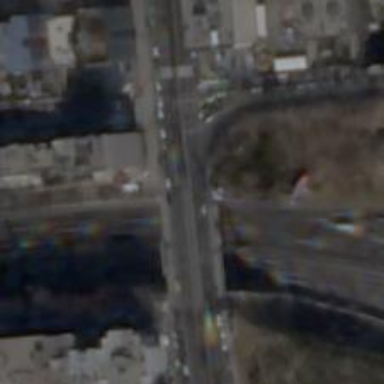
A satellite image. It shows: Secondary road crossing bridge.